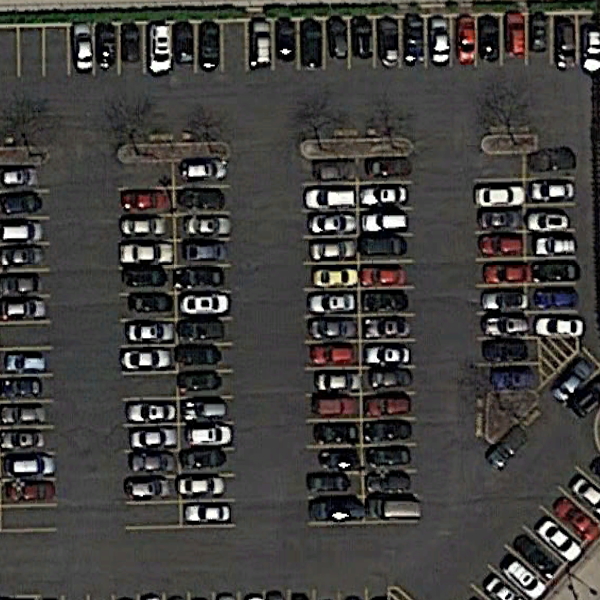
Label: Parking